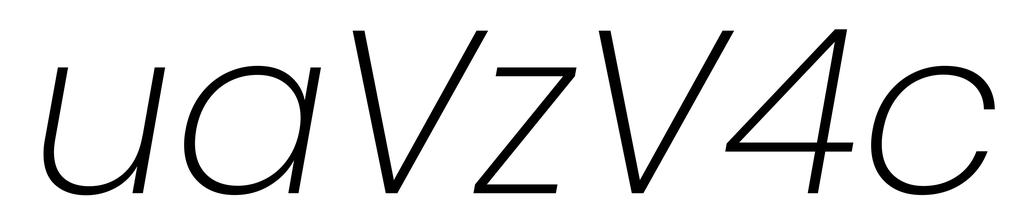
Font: Poppins-ExtraLightItalic